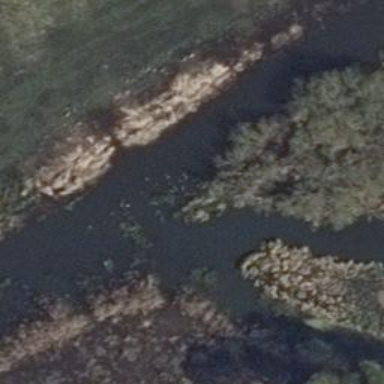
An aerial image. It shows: Canal.